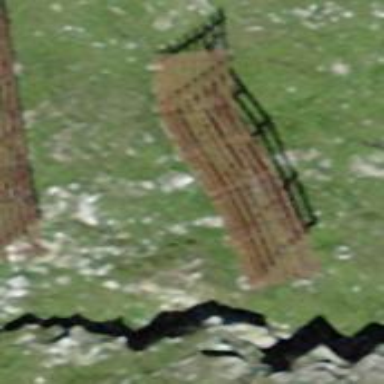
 designed to mitigate snow accumulations in specific area."